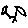
Label: bird